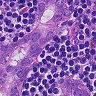
Metastatic tissue present: yes